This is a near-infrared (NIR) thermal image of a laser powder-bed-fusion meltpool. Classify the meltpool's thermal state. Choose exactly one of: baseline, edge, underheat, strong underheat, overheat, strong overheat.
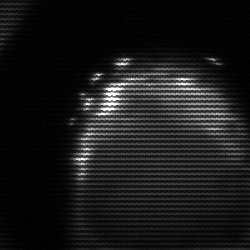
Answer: edge